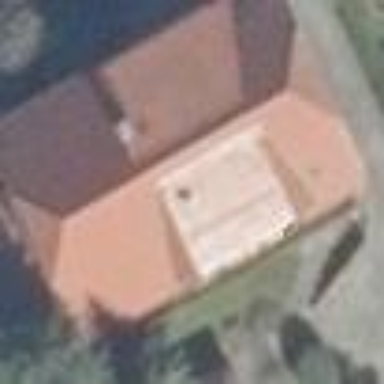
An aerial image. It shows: House with half-hipped roof shape.